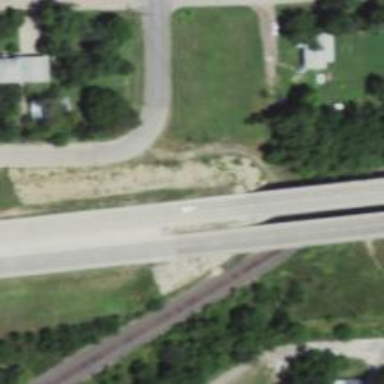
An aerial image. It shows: Trunk road bridge.